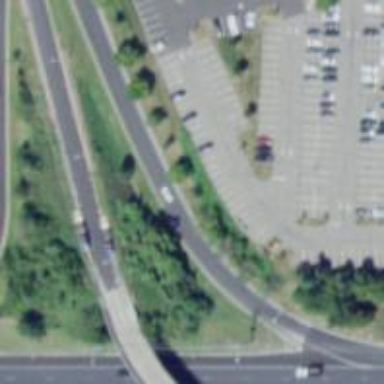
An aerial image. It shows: Trunk link highway.